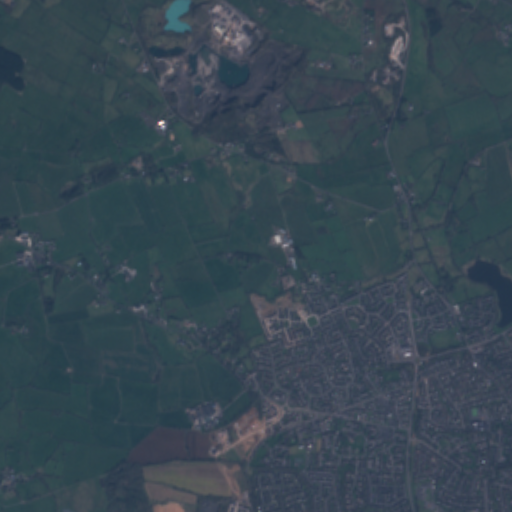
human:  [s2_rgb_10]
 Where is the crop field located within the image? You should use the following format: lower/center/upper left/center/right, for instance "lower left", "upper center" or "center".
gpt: The crop field is located in the lower right of the image.
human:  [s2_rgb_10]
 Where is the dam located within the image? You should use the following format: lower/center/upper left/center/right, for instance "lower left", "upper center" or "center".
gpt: The dam is located in the center right of the image.
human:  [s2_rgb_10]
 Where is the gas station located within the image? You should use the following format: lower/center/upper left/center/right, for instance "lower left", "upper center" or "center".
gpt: The gas station is located in the lower right of the image.
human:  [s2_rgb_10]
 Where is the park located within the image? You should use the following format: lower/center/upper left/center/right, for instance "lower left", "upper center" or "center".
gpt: The park is located in the lower right of the image.
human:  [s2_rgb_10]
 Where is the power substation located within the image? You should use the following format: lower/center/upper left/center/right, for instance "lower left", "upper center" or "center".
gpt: The power substation is located in the lower right of the image.
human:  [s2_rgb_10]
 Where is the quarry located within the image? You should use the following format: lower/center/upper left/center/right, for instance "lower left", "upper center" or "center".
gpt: The quarry is located in the upper left of the image.
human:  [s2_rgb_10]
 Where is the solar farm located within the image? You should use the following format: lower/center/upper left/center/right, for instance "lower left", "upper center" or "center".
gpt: The solar farm is located in the lower left of the image.
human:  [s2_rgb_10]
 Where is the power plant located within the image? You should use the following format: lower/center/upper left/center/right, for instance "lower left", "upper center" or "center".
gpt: There is no power plant in the image.